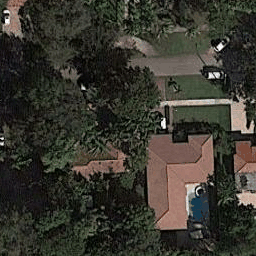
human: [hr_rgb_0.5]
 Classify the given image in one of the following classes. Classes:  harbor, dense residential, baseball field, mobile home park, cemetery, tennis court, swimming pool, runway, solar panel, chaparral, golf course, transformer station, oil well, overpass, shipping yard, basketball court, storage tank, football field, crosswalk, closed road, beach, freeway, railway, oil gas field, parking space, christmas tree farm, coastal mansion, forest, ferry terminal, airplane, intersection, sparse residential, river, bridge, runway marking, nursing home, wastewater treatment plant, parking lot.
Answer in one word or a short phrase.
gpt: sparse residential